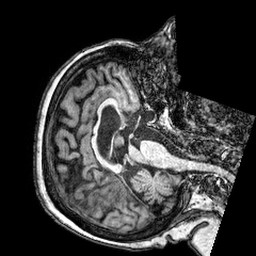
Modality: T1w
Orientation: axial
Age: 74
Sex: female
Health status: healthy
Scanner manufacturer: philips
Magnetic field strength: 3 T